Question: I'm having a JSON file which is populated to a listview.
I wanna make the list view dynamic. That means, I only need one Activity for the click action on the list I have. And the source of the content (picture,title,description) which is populated to the Activity comes from a JSON file on the web.
For example, I have 13 projects on the list, whenever I click one of them it goes to ONE activity containing different picture,title,and description depends on the item I click.
I need somebody to improve the codes I provide below.
'''
public class Projects {
public String title;
public String keyword;
public String description;
public String smallImageUrl;
public String bigImageUrl;
public int cost;
@Override
public String toString()
{
return "Title: "+title+ " Keyword: "+keyword+ " Image: "+smallImageUrl;
}
}
'''
'''
Public class ProjectsAdapter extends ArrayAdapter<Projects> {
int resource;
String response;
Context context;
//Initialize adapter
public ProjectsAdapter(Context context, int resource, List<Projects> items) {
super(context, resource, items);
this.resource=resource;
}
@Override
public View getView(int position, View convertView, ViewGroup parent)
{
LinearLayout projectView;
//Get the current alert object
Projects pro = getItem(position);
//Inflate the view
if(convertView==null)
{
projectView = new LinearLayout(getContext());
String inflater = Context.LAYOUT_INFLATER_SERVICE;
LayoutInflater vi;
vi = (LayoutInflater)getContext().getSystemService(inflater);
vi.inflate(resource, projectView, true);
}
else
{
projectView = (LinearLayout) convertView;
}
TextView Title =(TextView)projectView.findViewById(R.id.title);
try {
ImageView i = (ImageView)projectView.findViewById(R.id.image);
Bitmap bitmap = BitmapFactory.decodeStream((InputStream)new URL(pro.smallImageUrl).getContent());
i.setImageBitmap(bitmap);
} catch (MalformedURLException e) {
e.printStackTrace();
} catch (IOException e) {
e.printStackTrace();
}
//Assign the appropriate data from our alert object above
//Image.setImageDrawable(pro.smallImageUrl);
Title.setText(pro.title);
return projectView;
}
}
'''
'''
public class Main extends Activity {
/** Called when the activity is first created. */
//ListView that will hold our items references back to main.xml
ListView lstTest;
//Array Adapter that will hold our ArrayList and display the items on the ListView
ProjectsAdapter arrayAdapter;
//List that will host our items and allow us to modify that array adapter
ArrayList<Projects> prjcts=null;
@Override
public void onCreate(Bundle savedInstanceState) {
super.onCreate(savedInstanceState);
setContentView(R.layout.main);
//Initialize ListView
lstTest= (ListView)findViewById(R.id.lstText);
//Initialize our ArrayList
prjcts = new ArrayList<Projects>();
//Initialize our array adapter notice how it references the listitems.xml layout
arrayAdapter = new ProjectsAdapter(Main.this, R.layout.listitems,prjcts);
//Set the above adapter as the adapter of choice for our list
lstTest.setAdapter(arrayAdapter);
//Instantiate the Web Service Class with he URL of the web service not that you must pass
WebService webService = new WebService("http://pre.spendino.de/test/android/projects.json");
//Pass the parameters if needed , if not then pass dummy one as follows
Map<String, String> params = new HashMap<String, String>();
params.put("var", "");
//Get JSON response from server the "" are where the method name would normally go if needed example
// webService.webGet("getMoreAllerts", params);
String response = webService.webGet("", params);
try
{
//Parse Response into our object
Type collectionType = new TypeToken<ArrayList<Projects>>(){}.getType();
//JSON expects an list so can't use our ArrayList from the lstart
List<Projects> lst= new Gson().fromJson(response, collectionType);
//Now that we have that list lets add it to the ArrayList which will hold our items.
for(Projects l : lst)
{
prjcts.add(l);
}
//Since we've modified the arrayList we now need to notify the adapter that
//its data has changed so that it updates the UI
arrayAdapter.notifyDataSetChanged();
}
catch(Exception e)
{
Log.d("Error: ", e.getMessage());
}
lstTest.setOnItemClickListener(new OnItemClickListener() {
public void onItemClick(AdapterView<?> parent, View view, int position, long id) {
@SuppressWarnings("unchecked")
Projects p = (Projects ) lstTest.getItemAtPosition(position);
//Do your logic and open up a new Activity.
Intent care = new Intent(Main.this, Organization.class);
startActivity(care);
}
});
}
}
'''
(I don't think we need to edit this one)
'''
public class WebService{
DefaultHttpClient httpClient;
HttpContext localContext;
private String ret;
HttpResponse response1 = null;
HttpPost httpPost = null;
HttpGet httpGet = null;
String webServiceUrl;
//The serviceName should be the name of the Service you are going to be using.
public WebService(String serviceName){
HttpParams myParams = new BasicHttpParams();
HttpConnectionParams.setConnectionTimeout(myParams, 10000);
HttpConnectionParams.setSoTimeout(myParams, 10000);
httpClient = new DefaultHttpClient(myParams);
localContext = new BasicHttpContext();
webServiceUrl = serviceName;
}
//Use this method to do a HttpPost\WebInvoke on a Web Service
public String webInvoke(String methodName, Map<String, Object> params) {
JSONObject jsonObject = new JSONObject();
for (Map.Entry<String, Object> param : params.entrySet()){
try {
jsonObject.put(param.getKey(), param.getValue());
}
catch (JSONException e) {
Log.e("Groshie", "JSONException : "+e);
}
}
return webInvoke(methodName, jsonObject.toString(), "application/json");
}
private String webInvoke(String methodName, String data, String contentType) {
ret = null;
httpClient.getParams().setParameter(ClientPNames.COOKIE_POLICY, CookiePolicy.RFC_2109);
httpPost = new HttpPost(webServiceUrl + methodName);
response1 = null;
StringEntity tmp = null;
//httpPost.setHeader("User-Agent", "SET YOUR USER AGENT STRING HERE");
httpPost.setHeader("Accept",
"text/html,application/xml,application/xhtml+xml,text/html;q=0.9,text/plain;q=0.8,image/png,*/*;q=0.5");
if (contentType != null) {
httpPost.setHeader("Content-Type", contentType);
} else {
httpPost.setHeader("Content-Type", "application/x-www-form-urlencoded");
}
try {
tmp = new StringEntity(data,"UTF-8");
} catch (UnsupportedEncodingException e) {
Log.e("Groshie", "HttpUtils : UnsupportedEncodingException : "+e);
}
httpPost.setEntity(tmp);
Log.d("Groshie", webServiceUrl + "?" + data);
try {
response1 = httpClient.execute(httpPost,localContext);
if (response1 != null) {
ret = EntityUtils.toString(response1.getEntity());
}
} catch (Exception e) {
Log.e("Groshie", "HttpUtils: " + e);
}
return ret;
}
//Use this method to do a HttpGet/WebGet on the web service
public String webGet(String methodName, Map<String, String> params) {
String getUrl = webServiceUrl + methodName;
int i = 0;
for (Map.Entry<String, String> param : params.entrySet())
{
if(i == 0){
getUrl += "?";
}
else{
getUrl += "&";
}
try {
getUrl += param.getKey() + "=" + URLEncoder.encode(param.getValue(),"UTF-8");
} catch (UnsupportedEncodingException e) {
// TODO Auto-generated catch block
e.printStackTrace();
}
i++;
}
httpGet = new HttpGet(getUrl);
Log.e("WebGetURL: ",getUrl);
try {
response1 = httpClient.execute(httpGet);
} catch (Exception e) {
Log.e("Groshie:", e.getMessage());
}
// we assume that the response body contains the error message
try {
ret = EntityUtils.toString(response1.getEntity());
} catch (IOException e) {
Log.e("Groshie:", e.getMessage());
}
return ret;
}
public static JSONObject Object(Object o){
try {
return new JSONObject(new Gson().toJson(o));
} catch (JSONException e) {
e.printStackTrace();
}
return null;
}
public InputStream getHttpStream(String urlString) throws IOException {
InputStream in = null;
int response = -1;
URL url = new URL(urlString);
URLConnection conn = url.openConnection();
if (!(conn instanceof HttpURLConnection))
throw new IOException("Not an HTTP connection");
try{
HttpURLConnection httpConn = (HttpURLConnection) conn;
httpConn.setAllowUserInteraction(false);
httpConn.setInstanceFollowRedirects(true);
httpConn.setRequestMethod("GET");
httpConn.connect();
response = httpConn.getResponseCode();
if (response == HttpURLConnection.HTTP_OK) {
in = httpConn.getInputStream();
}
} catch (Exception e) {
throw new IOException("Error connecting");
} // end try-catch
return in;
}
public void clearCookies() {
httpClient.getCookieStore().clear();
}
public void abort() {
try {
if (httpClient != null) {
System.out.println("Abort.");
httpPost.abort();
}
} catch (Exception e) {
System.out.println("Your App Name Here" + e);
}
}
}
'''
What I wanna show in Organization.java is this .xml file:
'''
<LinearLayout
xmlns:android="http://schemas.android.com/apk/res/android"
android:layout_width="fill_parent"
android:layout_height="fill_parent"
android:background="@drawable/bg"
android:orientation="vertical">
<ImageView
android:id="@+id/project_image"
android:layout_marginTop="10dp"
android:layout_width="wrap_content"
android:layout_height="wrap_content"
android:layout_gravity="center"/>
<TextView
android:id="@+id/title"
android:layout_width="fill_parent"
android:layout_height="wrap_content"
android:gravity="center"
android:text="Default Title"
android:textSize="18sp"
android:textStyle="bold"
android:textColor="#78b257"/>
<LinearLayout
xmlns:android="http://schemas.android.com/apk/res/android"
android:layout_marginTop="15dp"
android:layout_width="fill_parent"
android:layout_height="wrap_content"
android:gravity="center"
android:orientation="horizontal">
<Button
android:id="@+id/btn_forward"
android:layout_marginLeft="5dp"
android:layout_gravity="left"
android:text="Weitersagen"
android:layout_height="wrap_content"
android:layout_width="wrap_content"
android:layout_marginTop="15dp"/>
<Button
android:id="@+id/btn_sms_spend"
android:layout_marginTop="15dp"
android:layout_marginRight="5dp"
android:text="Per SMS spenden"
android:layout_gravity="right"
android:layout_height="wrap_content"
android:layout_width="wrap_content"/>
</LinearLayout>
<ScrollView
android:layout_width="fill_parent"
android:layout_height="wrap_content">
<LinearLayout
xmlns:android="http://schemas.android.com/apk/res/android"
android:layout_width="fill_parent"
android:layout_height="wrap_content"
android:background="@drawable/bg_white"
android:orientation="vertical">
<TextView
android:id="@+id/description"
android:layout_width="fill_parent"
android:layout_height="wrap_content"
android:layout_marginTop="5dp"
android:layout_marginLeft="5dp"
android:gravity="left"
android:text="default description"
android:textSize="18sp"
android:textColor="#000000"/>
</LinearLayout>
</ScrollView>
</LinearLayout>
'''
and here's the JSON file:
'''
[{
"title": "CARE Deutschland-Luxemburg e.V.",
"keyword": "CARE",
"description": "<p><b>Das CARE-Komplett-Paket fur Menschen in Not</b",
"smallImageUrl": "http://cdn.spendino.de/web/img/projects/home/<PHONE>.jpg",
"bigImageUrl":"http://cdn.spendino.de/web/img/projects/small/<PHONE>.jpg",
"cost": "5"
},
{
"title": "Brot fur die Welt",
"keyword": "BROT",
"description": "<p>"Brot fur die Welt" unterstutzt unter der Massgabe 'Helfen, wo die Not am grossten ist' ausgewahlte Projekte weltweit.",
"smallImageUrl": "http://cdn.spendino.de/web/img/projects/home/<PHONE>.jpg",
"bigImageUrl":"http://cdn.spendino.de/web/img/projects/small/<PHONE>.jpg",
"cost": "5"
},
{
"title": "Deutsche AIDS-Stiftung",
"keyword": "HIV",
"description": "<p>Die Deutsche AIDS-Stiftung unterstutzt mit ihren finanziellen Mitteln seit mehr als 20 Jahren Betroffene, die an HIV und AIDS erkrankt sind.",
"smallImageUrl": "http://cdn.spendino.de/web/img/projects/home/<PHONE>.jpg",
"bigImageUrl":"http://cdn.spendino.de/web/img/projects/small/<PHONE>.jpg",
"cost": "5"
}]
'''
Screenshot of the list view:

If these are the steps I gotta do, then I'm having trouble with number 4 & 5:
1. Have the JSON
2. construct a suitable data structure (an Array, ArrayList, whatever you like) to hold crucial data about your list view
3. Use this data structure as the source for your list view
4. when the user clicks on any row, try to find out the position of the row in the list view, and on that position in your source data structure, look for the data needed.
5. create any activity which handles these data generally
6. open that activity with the data of the row which user clicked in step 4
7. Consume this data in your new activity
:
'''
public class ConstantData extends ArrayList<Projects>{
private static final long serialVersionUID = 9100099012485622682L;
public static Object projectsList;
public ConstantData(){
}
public ConstantData(Parcel in){
}
@SuppressWarnings("unchecked")
public static final Parcelable.Creator CREATOR = new Parcelable.Creator(){
public ConstantData createFromParcel (Parcel in){
return new ConstantData(in);
}
public Object[] newArray(int arg0){
return null;
}
};
private void readFromParcel(Parcel in){
this.clear();
int size = in.readInt();
for (int i = 0; i < size; i++){
Projects p = new Projects();
p.setTitle(in.readString());
p.setKeyword(in.readString());
p.setSmallImageUrl(in.readString());
p.setBigImageUrl(in.readString());
p.setCost(in.readInt());
}
}
public int describeContents() {
return 0;
}
public void writeToParcel (Parcel dest, int flags){
int size = this.size();
dest.writeInt(size);
for (int i = 0; i < size; i++){
Projects p = this.get(i);
dest.writeString(p.getTitle());
dest.writeString(p.getKeyword());
dest.writeString(p.getDescription());
dest.writeString(p.getSmallImageUrl());
dest.writeString(p.getBigImageUrl());
dest.writeInt(p.getCost());
}
}
}
'''
If something is not clear, please let me know.
Thank you very much
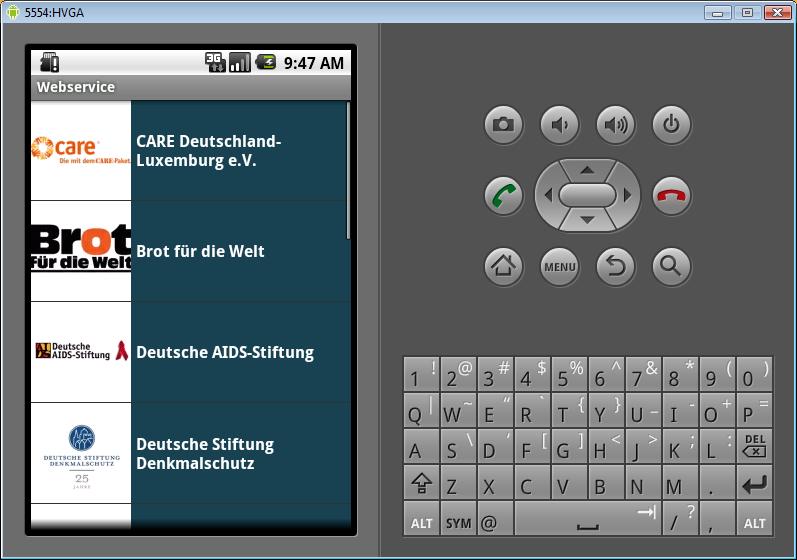
Answer: For that you need A data structure that holds all your json nodes on index and it should be accessible for all the activities you need [Reco: Use something like GlobalVariables or ConstantData where you have all your project properties and make it 'public static'].
: ConstantData.projectData which may be the arraylist or array that contains only Project objects
1. Now from list view onItemClick method you will get an index (position that denotes on which row its clicked), pass this on your single designed activity with help of bundles and extras.
2.Fetch the index in your desired activity. Fetch the project object on that index from ConstantData.projectData.
Populate the UI components from your project object.
By doing this you can inflate same view again and again only passing the index, only populating the list can be a heavy operation, but the rest will be quicker....
: Let me provide you the snippets .
for 1. on Main.java you use these line in itemClick methods
'''
Intent care = new Intent(Main.this, Organization.class);
startActivity(care);
'''
Add this line between startActivity and Intent initialization.
'''
care.putExtra("yourPackageStructure.Organization.position",position);
'''
for 2. In Organization.java
2.1 create an integer member called mPosition[or the name you like]
2.2 in onCreate() method write 'mPosition = getIntent().getExtras().getInt("yourPackageStructure.Organization.position");'
'''
Project project = ConstantData.projectsData.get(mPosition);
'''
As I don't know how what is there in Organization.java and I wanted to say an array list or something that holds your Projects objects.
Here is what you can have Organization.java 's onCreate method.
'''
onCreate(){
position = getIntent().getExtras().getInt("yourPackageStructure.Organization.position");
//Below line will get you the projects object
Projects project = ConstantData.projectsList.itemAt(position);
ImageView projectImage = (ImageView)findViewById(R.id.project_image);
Bitmap image = getImageFromUrl(this,project.bigImageUrl);
projectImage.setBitmapDrawable(image);
TextView title = (TextView)findViewById(R.id.title);
title.setText(project.title);
TextView description = (TextView)findViewById(R.id.description);
description .setText(project.description);
}
'''
This is what i use for getImageFromUrl method
'''
public static Bitmap getImageFromUrl(Context context, String urlString) {
try {
if (haveInternet(context)) {
URL url = new URL(urlString);
HttpURLConnection conn = (HttpURLConnection) url
.openConnection();
conn.setDoInput(true);
conn.connect();
int length = conn.getContentLength();
InputStream is = conn.getInputStream();
Bitmap bmImg = BitmapFactory.decodeStream(is);
return bmImg;
} else {
return null;
}
} catch (MalformedURLException e) {
Log.e("Problem in image", e.toString(), e);
e.printStackTrace();
} catch (Exception e) {
Log.e("Problem in image", e.toString(), e);
}
return null;
}
'''
This is the haveInternet Method
'''
private static boolean haveInternet(Context context) {
NetworkInfo info = getNetworkInfo(context);
if (info == null || !info.isConnected()) {
return false;
}
if (info.isRoaming()) {
// here is the roaming option you can change it if you want to
// disable internet while roaming, just return false
return true;
}
return true;
}
'''
Hoping it helps you properly...
Added ConstantData
'''
public class ConstantData{
//All public static members will be here
public static final long guid = A LONG VAL;
public static String licenceText = A STRING VAL;
//etc... etc... above members are just the idea that what kind of members can be there in //ConstantData... I normally use all public static properties here
//Here is the variable you probably want
public static ArrayList<Projects> projectsList = new ArrayList<Projets>();
}
'''
if you want to populate this array list you can do it from main.java check the lines
'''
for(Projects l : lst)
{
prjcts.add(l);
}
'''
You can add or replace this line. 'ConstantData.projectsList.add(l);' I recommend you to add the line rather to display the line.....